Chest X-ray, PA view. Patient: 27 years old, sex M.
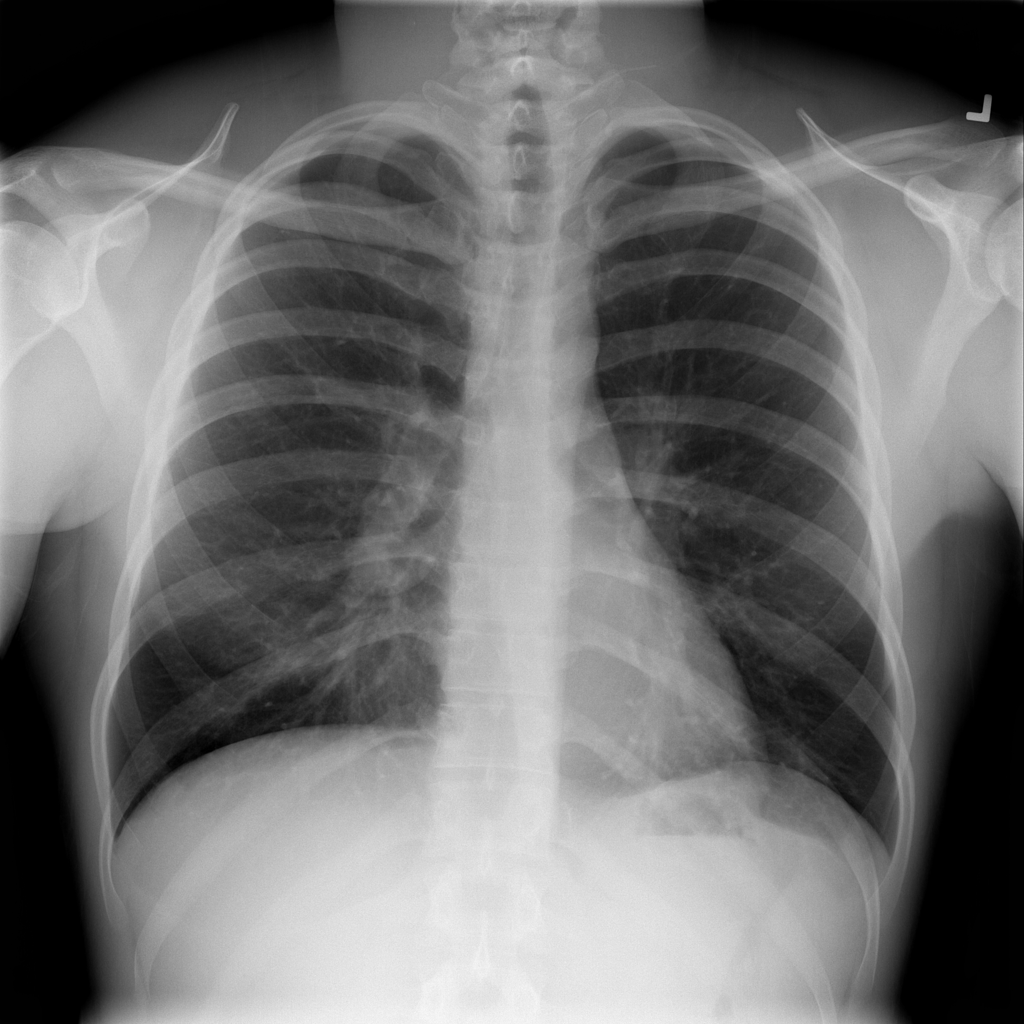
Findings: No Finding